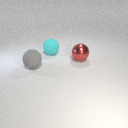
large cyan rubber sphere behind large gray rubber sphere